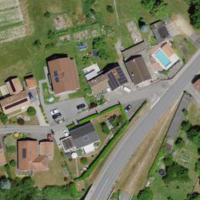
EUNIS habitat code: 54
Species observed at this site:
Silybum marianum